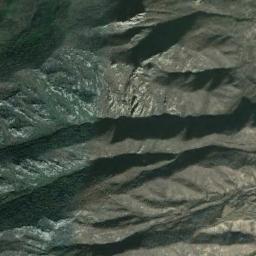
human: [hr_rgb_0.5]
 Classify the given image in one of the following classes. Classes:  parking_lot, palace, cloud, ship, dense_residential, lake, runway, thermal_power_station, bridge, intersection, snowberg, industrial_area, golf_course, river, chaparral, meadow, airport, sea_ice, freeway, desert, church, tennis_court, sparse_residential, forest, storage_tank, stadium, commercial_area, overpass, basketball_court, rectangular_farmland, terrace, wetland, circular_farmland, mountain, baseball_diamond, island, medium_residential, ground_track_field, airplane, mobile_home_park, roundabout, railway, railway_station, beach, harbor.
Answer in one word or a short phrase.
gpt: mountain